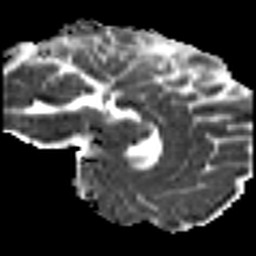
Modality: MD
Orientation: sagittal
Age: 29
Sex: female
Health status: ill
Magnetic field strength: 3 T
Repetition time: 8.4 s
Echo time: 0.0926 s